Platform: macOS
Application: Chrome
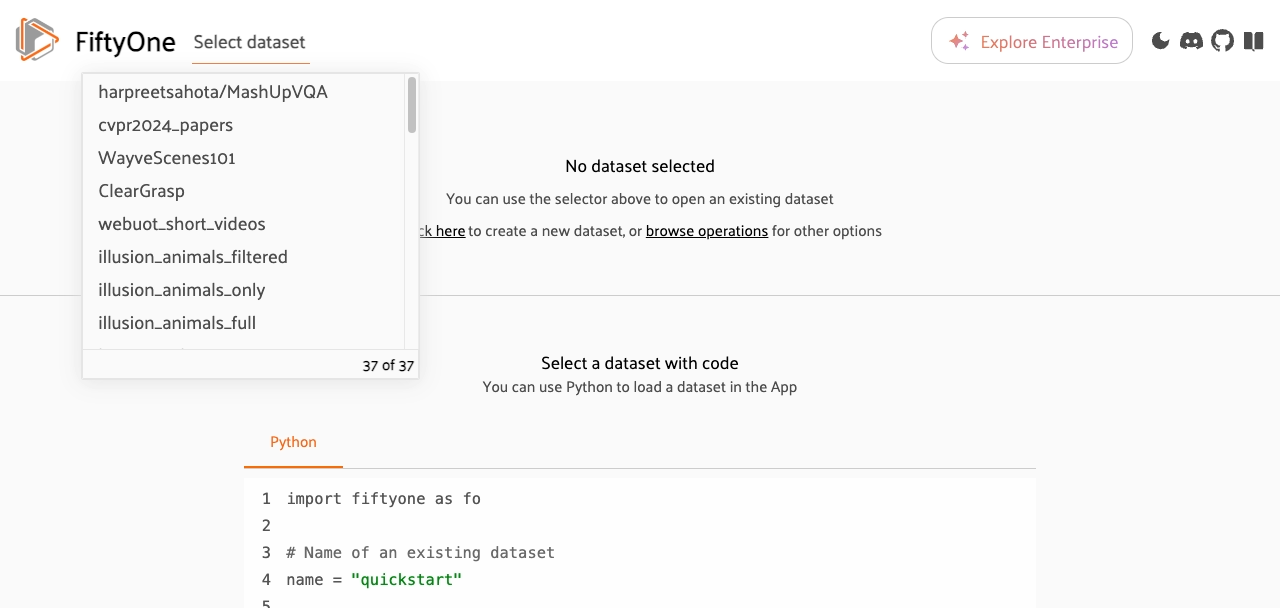
task_description: Find Select dataset menu
action_type: hover
element_info: Menu Item
steps_since_start: 1